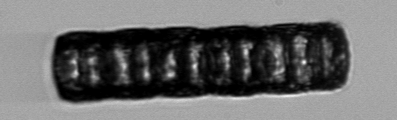
Label: Paralia_sulcata